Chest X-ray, PA view. Patient: 21 years old, sex M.
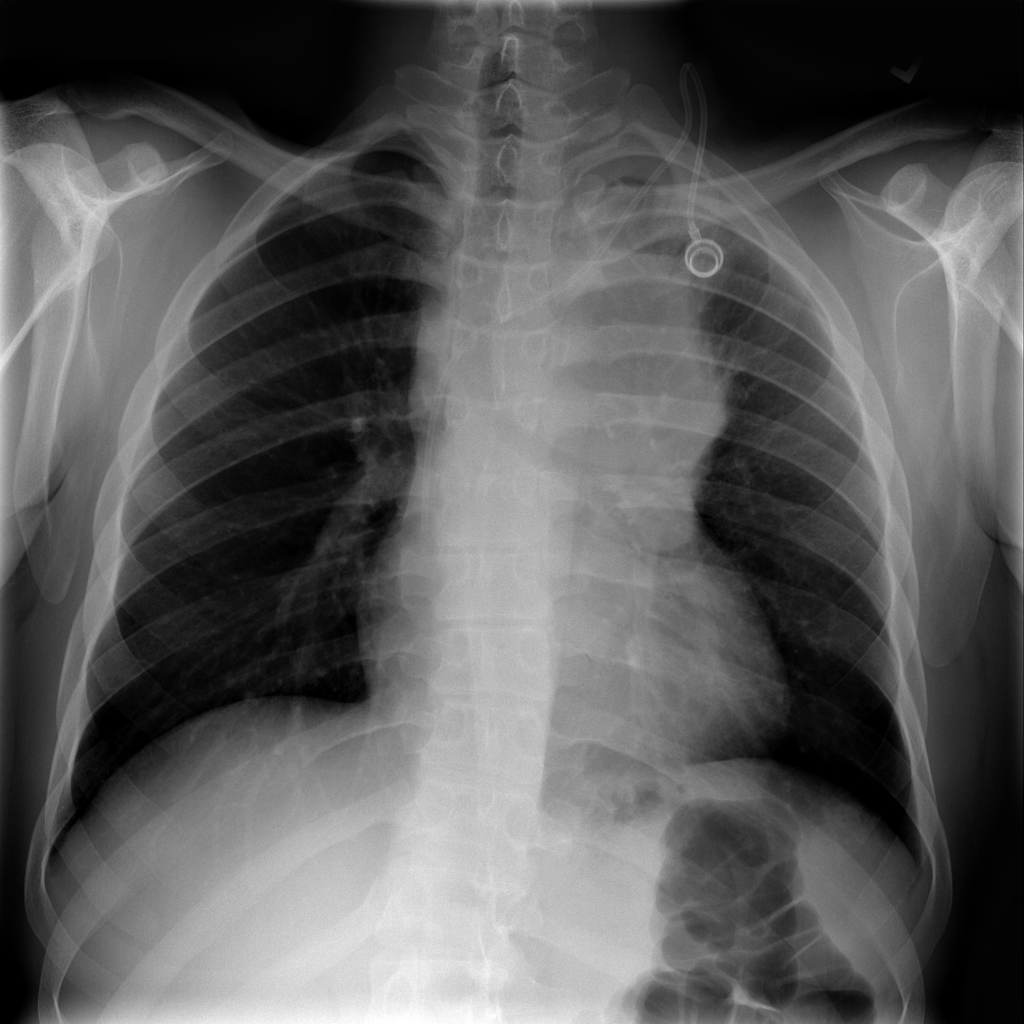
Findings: Pleural_Thickening